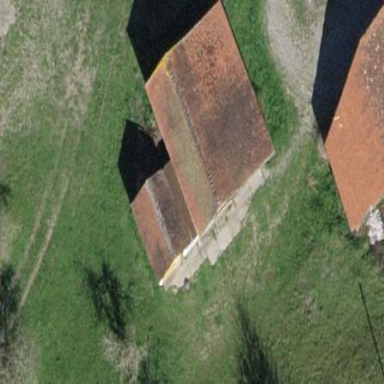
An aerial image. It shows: Hut.